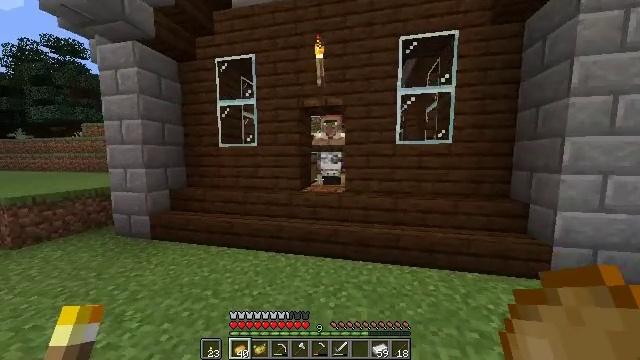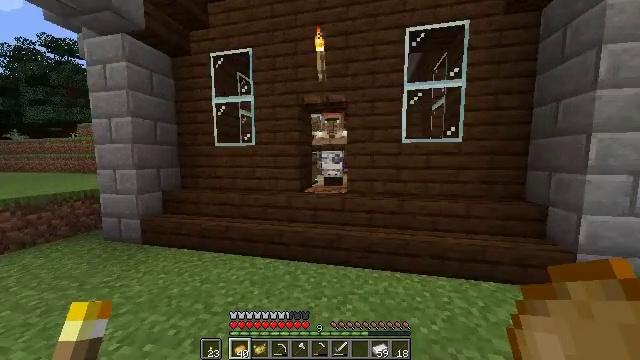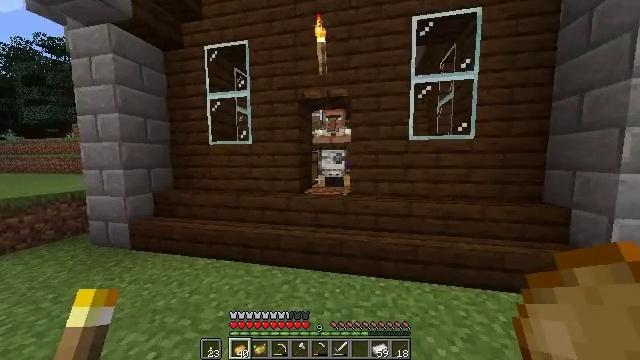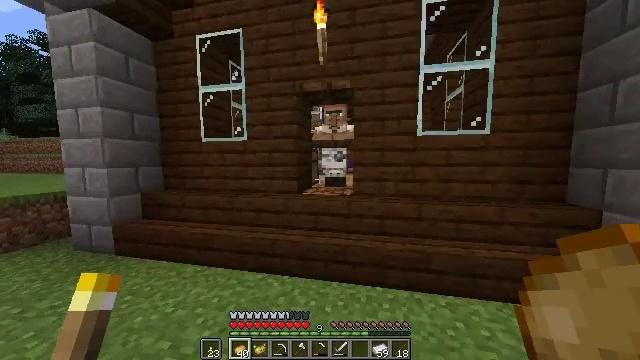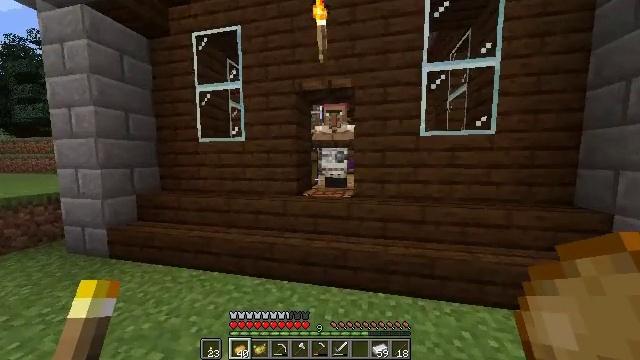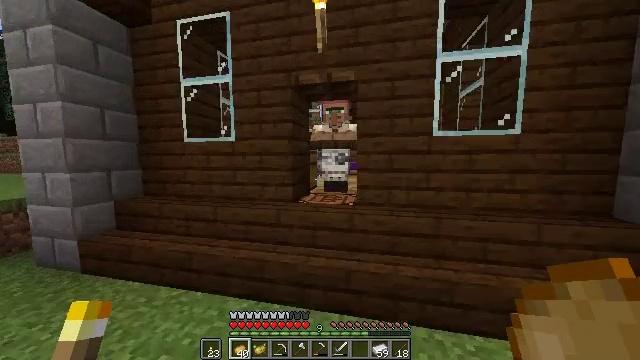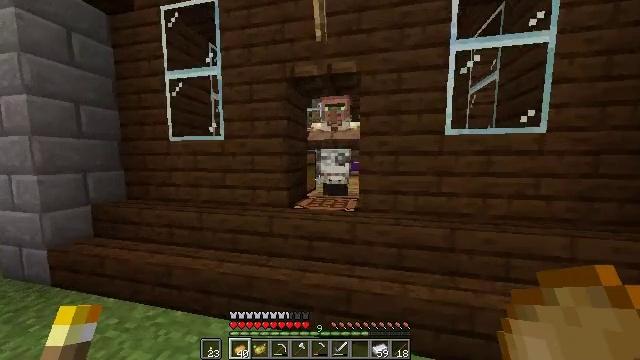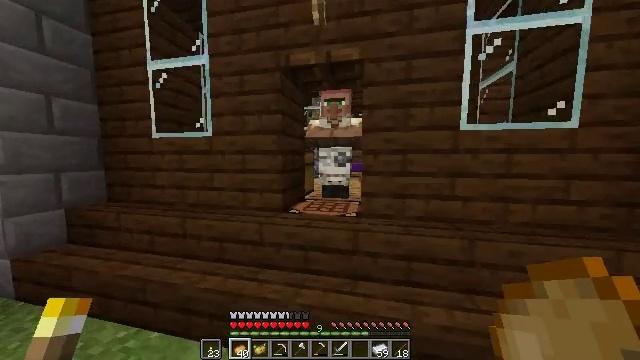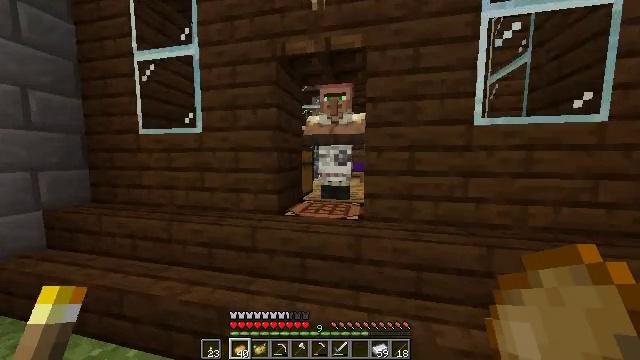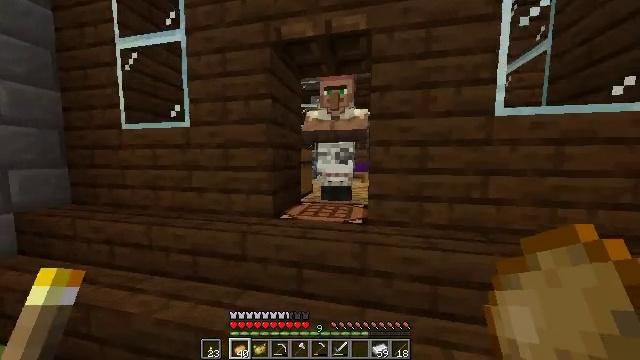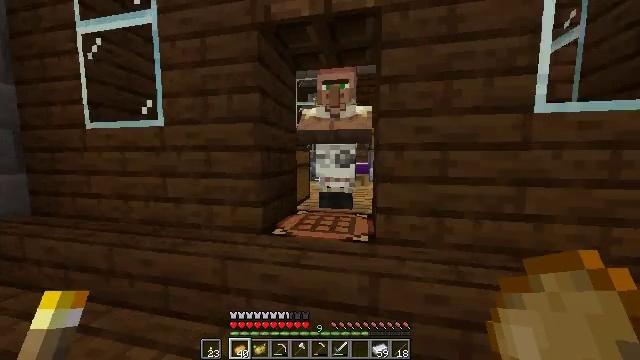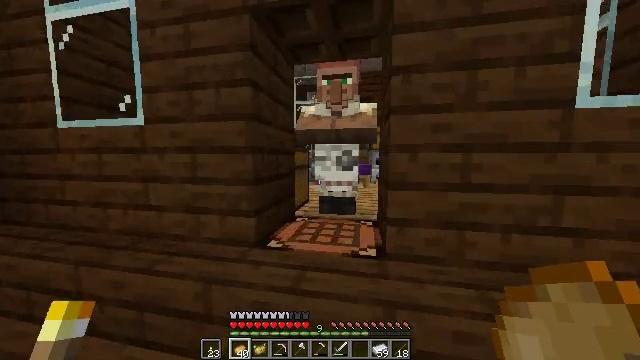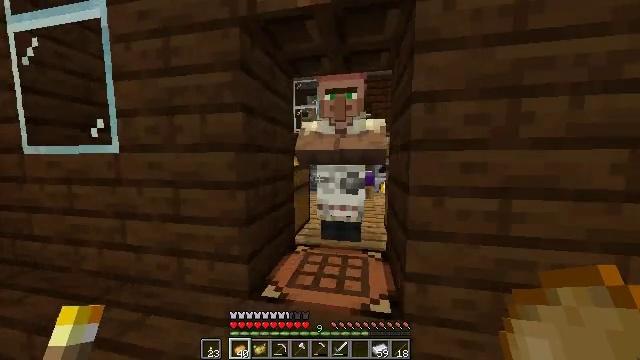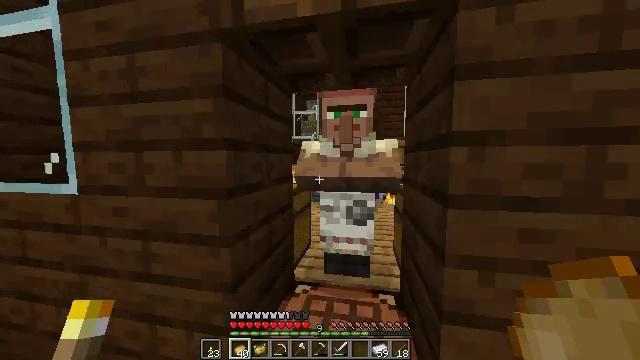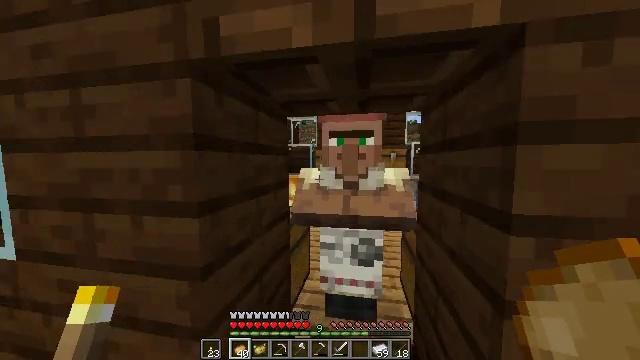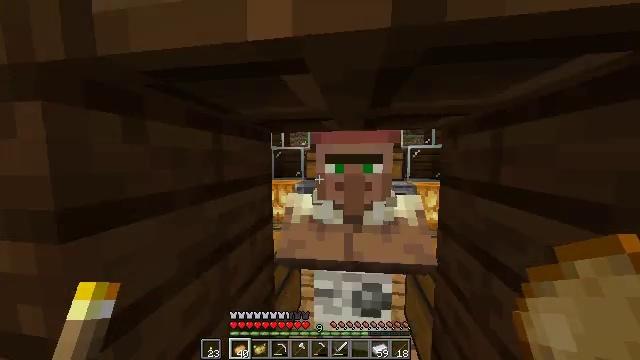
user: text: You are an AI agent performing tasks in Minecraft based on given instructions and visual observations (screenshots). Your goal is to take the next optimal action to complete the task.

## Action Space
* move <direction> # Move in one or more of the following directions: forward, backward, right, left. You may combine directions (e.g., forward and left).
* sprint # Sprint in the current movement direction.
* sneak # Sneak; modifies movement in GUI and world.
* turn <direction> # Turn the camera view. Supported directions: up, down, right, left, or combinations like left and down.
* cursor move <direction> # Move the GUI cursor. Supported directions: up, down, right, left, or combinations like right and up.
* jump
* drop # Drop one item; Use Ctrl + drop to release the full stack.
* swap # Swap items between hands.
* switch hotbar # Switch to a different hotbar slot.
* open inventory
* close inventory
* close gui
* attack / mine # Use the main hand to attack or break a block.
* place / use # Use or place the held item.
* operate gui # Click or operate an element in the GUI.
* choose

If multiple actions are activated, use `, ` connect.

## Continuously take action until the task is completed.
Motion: motion action
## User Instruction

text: Cook a potato in the furnace.
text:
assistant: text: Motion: move forward, sprint
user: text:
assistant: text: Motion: move forward, sprint
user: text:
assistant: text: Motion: move forward, sprint
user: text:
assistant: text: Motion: move forward
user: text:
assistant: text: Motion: move forward
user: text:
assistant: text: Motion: move forward, sprint
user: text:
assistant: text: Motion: move forward, sprint
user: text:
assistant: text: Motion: move forward, sprint
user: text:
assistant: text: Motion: move forward, sprint
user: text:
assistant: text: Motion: move forward
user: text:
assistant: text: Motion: move forward
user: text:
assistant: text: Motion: move forward, sprint
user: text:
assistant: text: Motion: move forward, sprint
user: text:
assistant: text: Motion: move forward, sprint
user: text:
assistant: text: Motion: move forward, sprint, turn right
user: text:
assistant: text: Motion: move forward, turn right
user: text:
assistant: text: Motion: move forward, turn right
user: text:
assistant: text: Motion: move forward, sprint, turn right
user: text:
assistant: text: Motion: move forward, sprint, turn right
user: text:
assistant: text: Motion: move forward, sprint
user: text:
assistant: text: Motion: move forward, sprint
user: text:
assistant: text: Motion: move forward
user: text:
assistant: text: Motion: move forward
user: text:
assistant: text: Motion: move forward
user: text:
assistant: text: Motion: move forward
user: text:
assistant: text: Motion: move forward
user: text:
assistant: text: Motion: no_op
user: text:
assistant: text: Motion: no_op
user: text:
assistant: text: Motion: no_op
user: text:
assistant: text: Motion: no_op